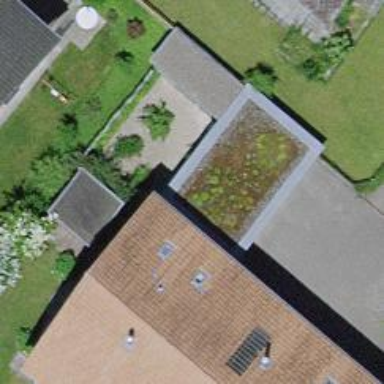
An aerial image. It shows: View of roof of building.